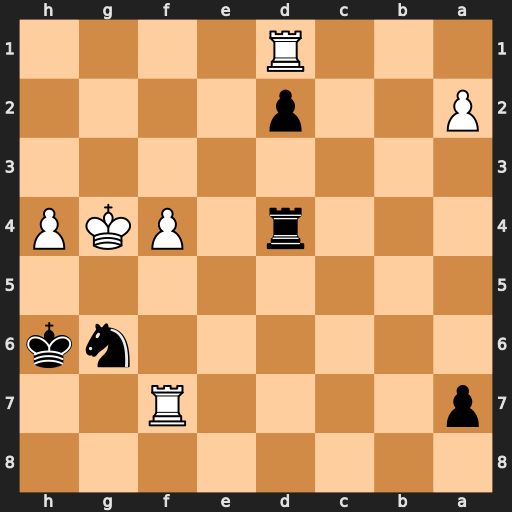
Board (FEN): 8/p4R2/6nk/8/3r1PKP/8/P2p4/3R4
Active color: b
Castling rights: -
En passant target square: -
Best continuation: Ne5+ Kf5 Nxf7